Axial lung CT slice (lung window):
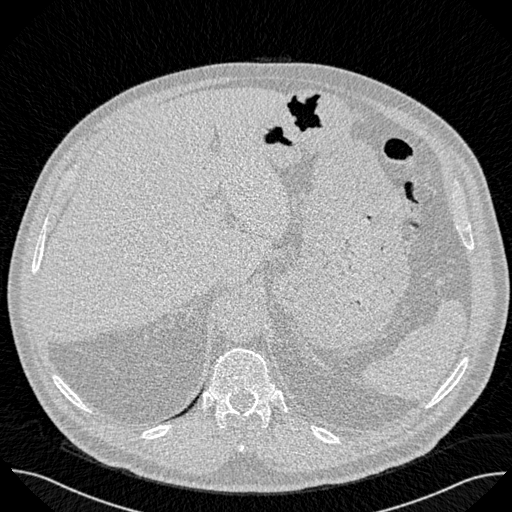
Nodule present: no